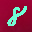
Label: 8